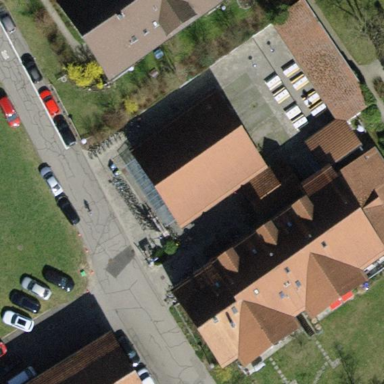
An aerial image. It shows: Building.